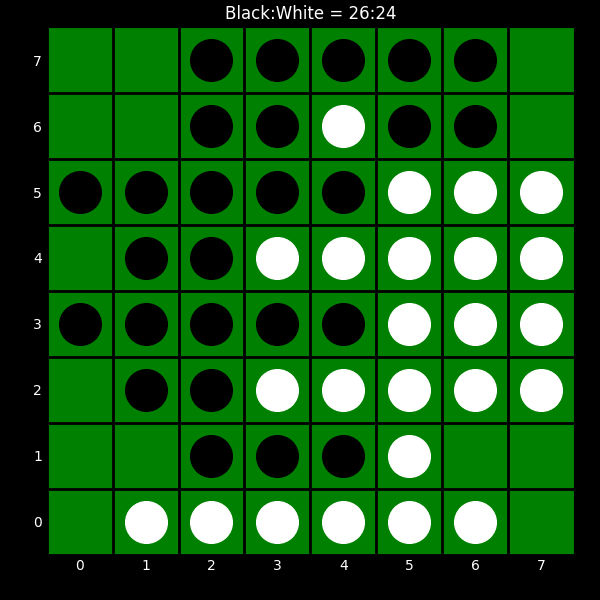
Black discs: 26
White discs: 24